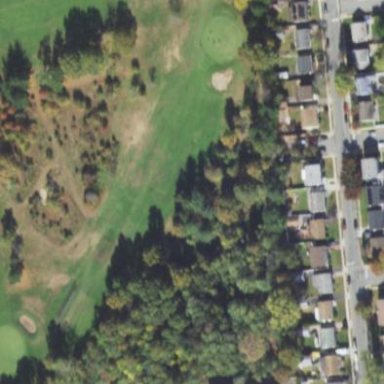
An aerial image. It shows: Grassy area designated as golf fairway.